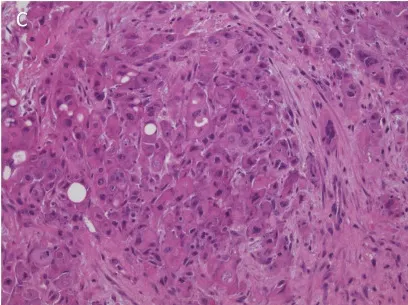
Clinical features of patient at diagnosis. (C) Hematoxylin and eosin stain, showing nests of pleomorphic epithelioid cells with occasional vacuoles and luminal structures.
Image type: pathology (h&e)